Interaction volume radius: 5 \u00c5
Interaction volume height: 10 \u00c5
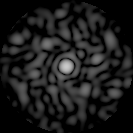
Disorder parameter: 0.8482